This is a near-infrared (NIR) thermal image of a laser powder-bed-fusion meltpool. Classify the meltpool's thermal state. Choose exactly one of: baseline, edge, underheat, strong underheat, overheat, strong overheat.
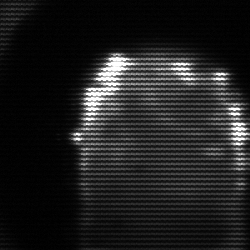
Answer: baseline